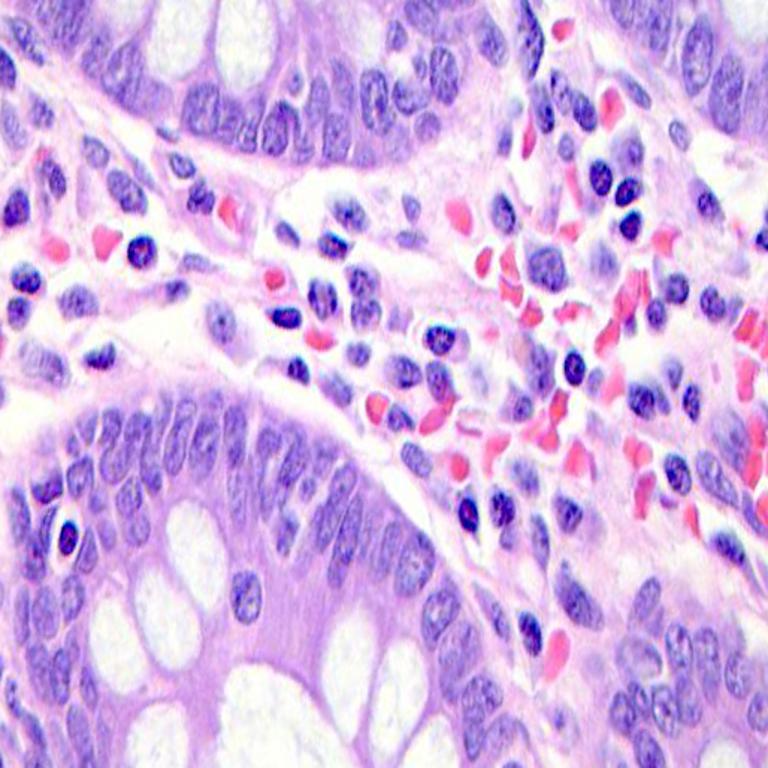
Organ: colon
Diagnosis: benign